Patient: sex F, age 43
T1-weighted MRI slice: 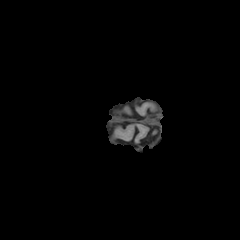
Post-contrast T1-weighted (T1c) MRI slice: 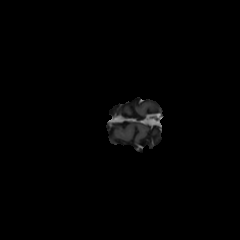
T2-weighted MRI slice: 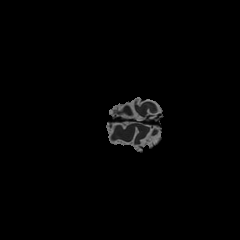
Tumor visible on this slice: no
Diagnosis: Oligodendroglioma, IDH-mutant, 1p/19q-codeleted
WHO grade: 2